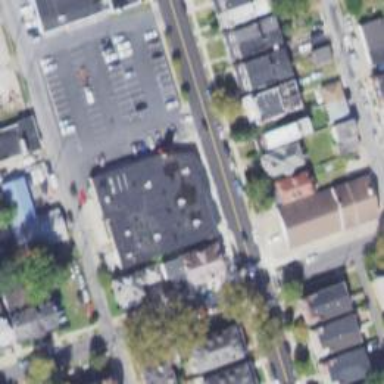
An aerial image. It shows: Variety store inside building.